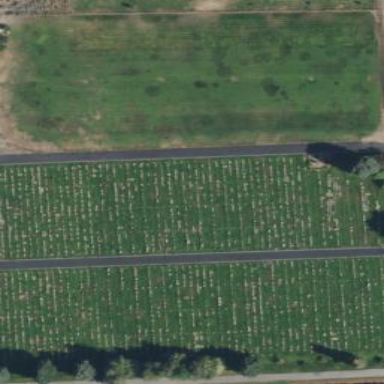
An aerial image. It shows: Graveyard used as cemetery.